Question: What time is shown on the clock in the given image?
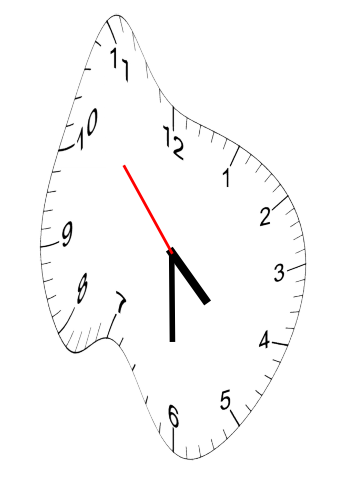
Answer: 04:29:53